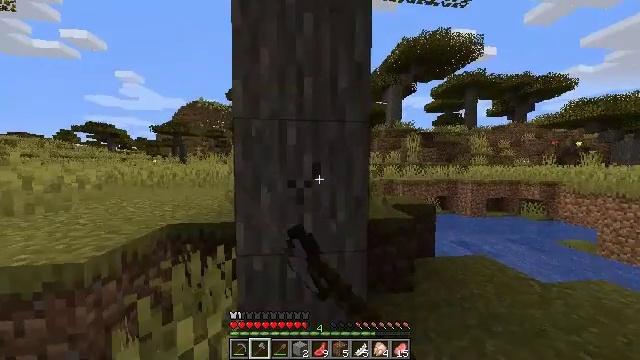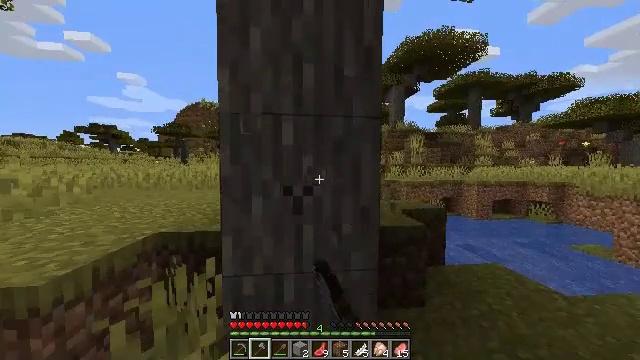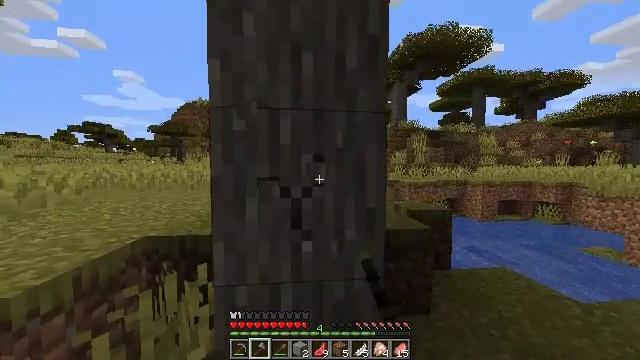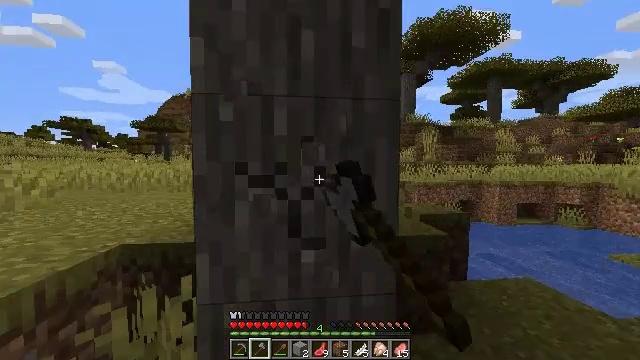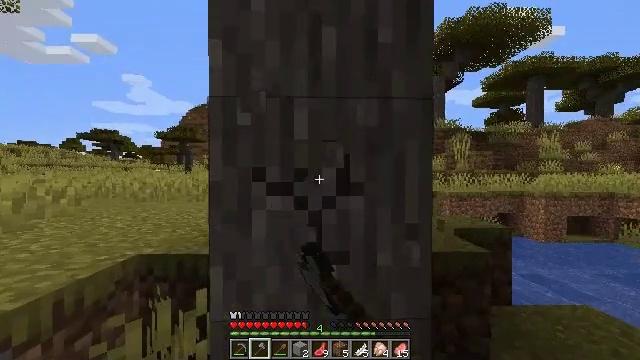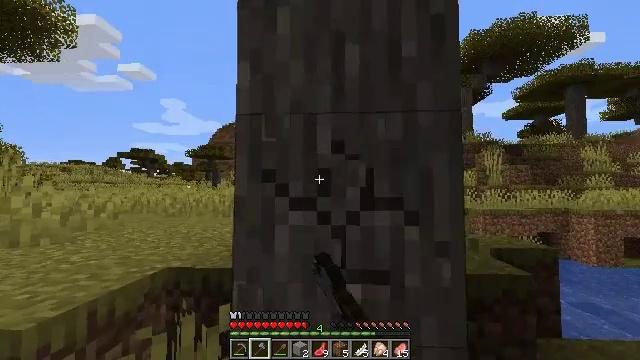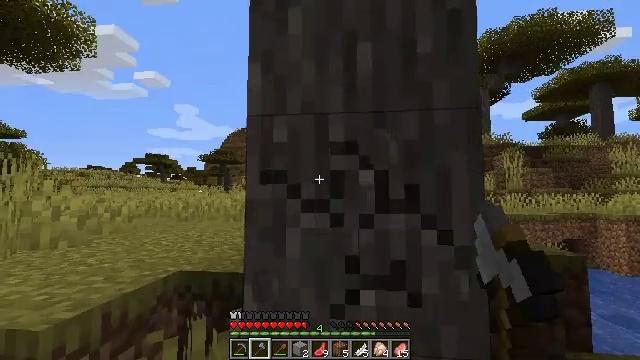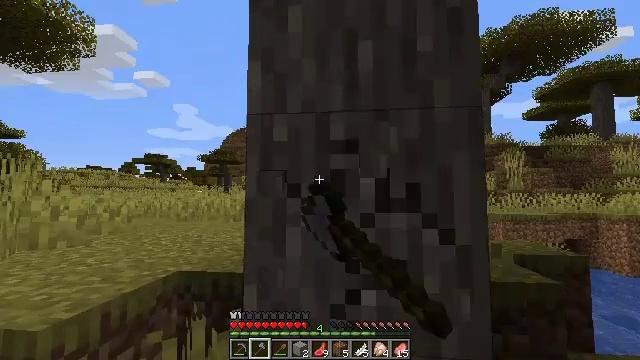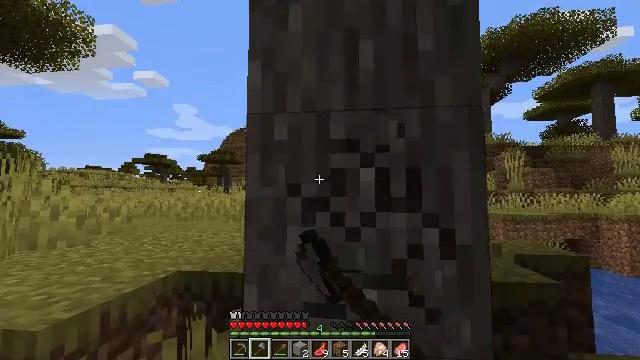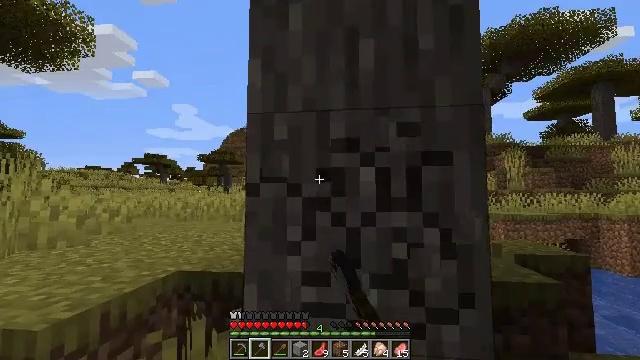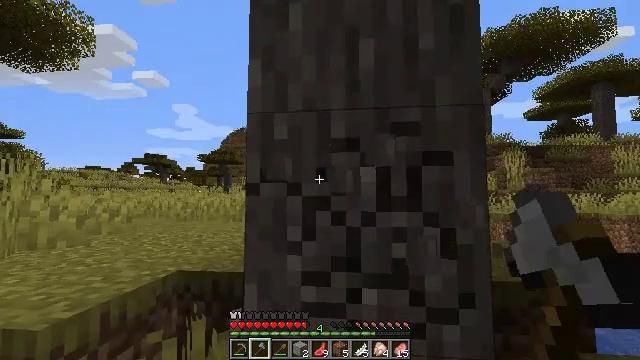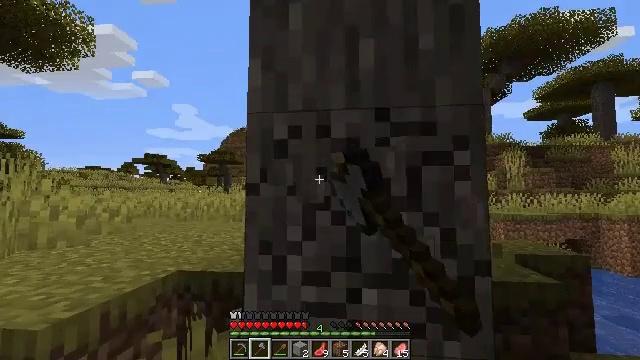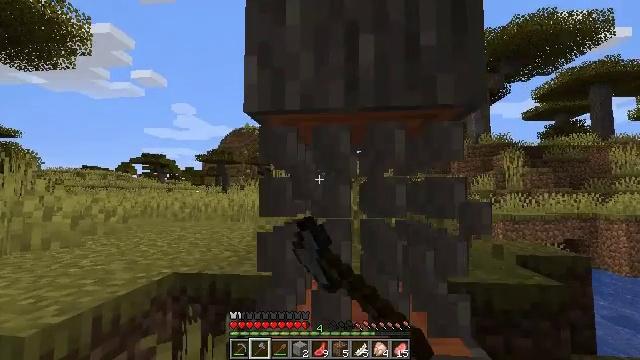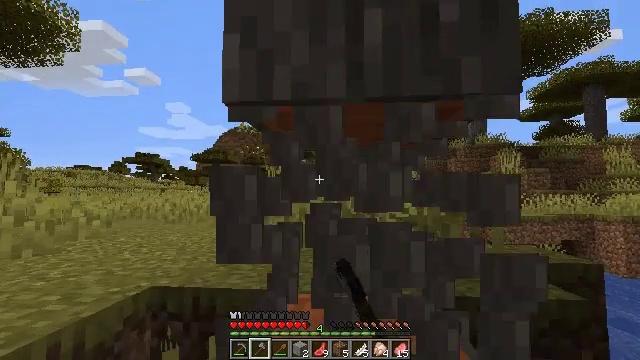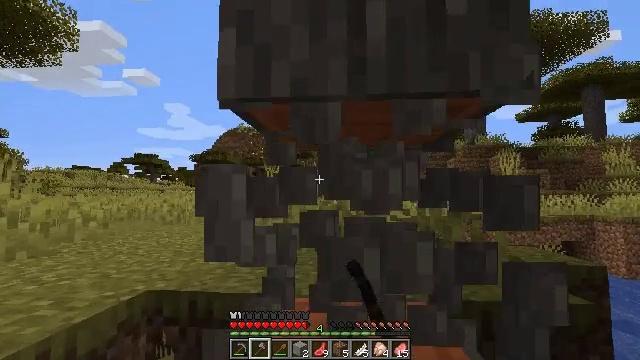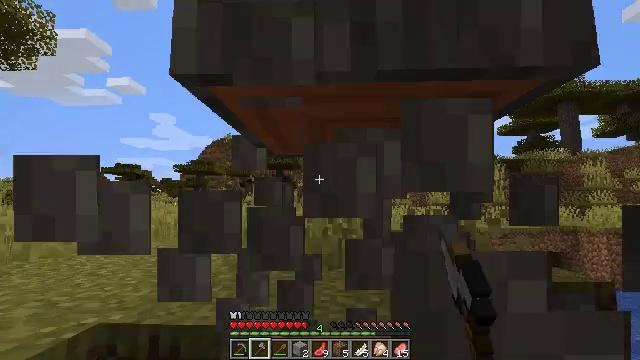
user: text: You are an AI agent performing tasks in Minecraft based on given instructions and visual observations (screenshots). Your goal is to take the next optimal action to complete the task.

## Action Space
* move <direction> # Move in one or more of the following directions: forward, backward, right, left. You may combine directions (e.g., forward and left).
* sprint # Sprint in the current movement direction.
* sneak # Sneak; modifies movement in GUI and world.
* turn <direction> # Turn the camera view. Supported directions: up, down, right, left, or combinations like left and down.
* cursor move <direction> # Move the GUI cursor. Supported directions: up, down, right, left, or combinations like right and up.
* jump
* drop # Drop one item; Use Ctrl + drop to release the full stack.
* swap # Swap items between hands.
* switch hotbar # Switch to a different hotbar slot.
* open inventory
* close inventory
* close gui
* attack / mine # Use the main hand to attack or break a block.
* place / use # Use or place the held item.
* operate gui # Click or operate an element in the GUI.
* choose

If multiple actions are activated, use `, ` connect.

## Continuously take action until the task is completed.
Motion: motion action
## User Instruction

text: Chop down the acacia log.
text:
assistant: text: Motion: attack / mine
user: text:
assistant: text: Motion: attack / mine
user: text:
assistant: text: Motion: attack / mine
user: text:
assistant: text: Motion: turn left and up, attack / mine
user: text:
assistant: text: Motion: turn left and up, attack / mine
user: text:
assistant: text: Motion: turn left, attack / mine
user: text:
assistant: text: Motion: attack / mine
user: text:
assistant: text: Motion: attack / mine
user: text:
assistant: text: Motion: attack / mine
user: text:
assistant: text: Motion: attack / mine
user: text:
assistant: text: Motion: attack / mine
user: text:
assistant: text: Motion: move forward, attack / mine
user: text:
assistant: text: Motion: move forward, attack / mine
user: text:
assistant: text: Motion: move forward, attack / mine
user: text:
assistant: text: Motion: turn right and up, attack / mine
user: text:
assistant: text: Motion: turn right and up, attack / mine
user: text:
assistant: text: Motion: turn right and up, attack / mine
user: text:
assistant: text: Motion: turn right and up, attack / mine
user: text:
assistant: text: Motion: turn right and up, attack / mine
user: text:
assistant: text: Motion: turn right and up, attack / mine
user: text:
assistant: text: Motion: attack / mine
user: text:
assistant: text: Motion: turn down, attack / mine
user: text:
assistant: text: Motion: attack / mine
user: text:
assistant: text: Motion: turn left and down, attack / mine
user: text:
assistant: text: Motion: attack / mine
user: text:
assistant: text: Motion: attack / mine
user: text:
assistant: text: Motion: attack / mine
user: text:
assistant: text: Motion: attack / mine
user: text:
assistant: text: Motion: attack / mine
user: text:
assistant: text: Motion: turn up, attack / mine